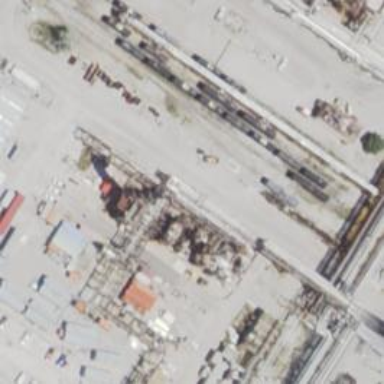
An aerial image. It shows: Rail spur service.